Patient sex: M
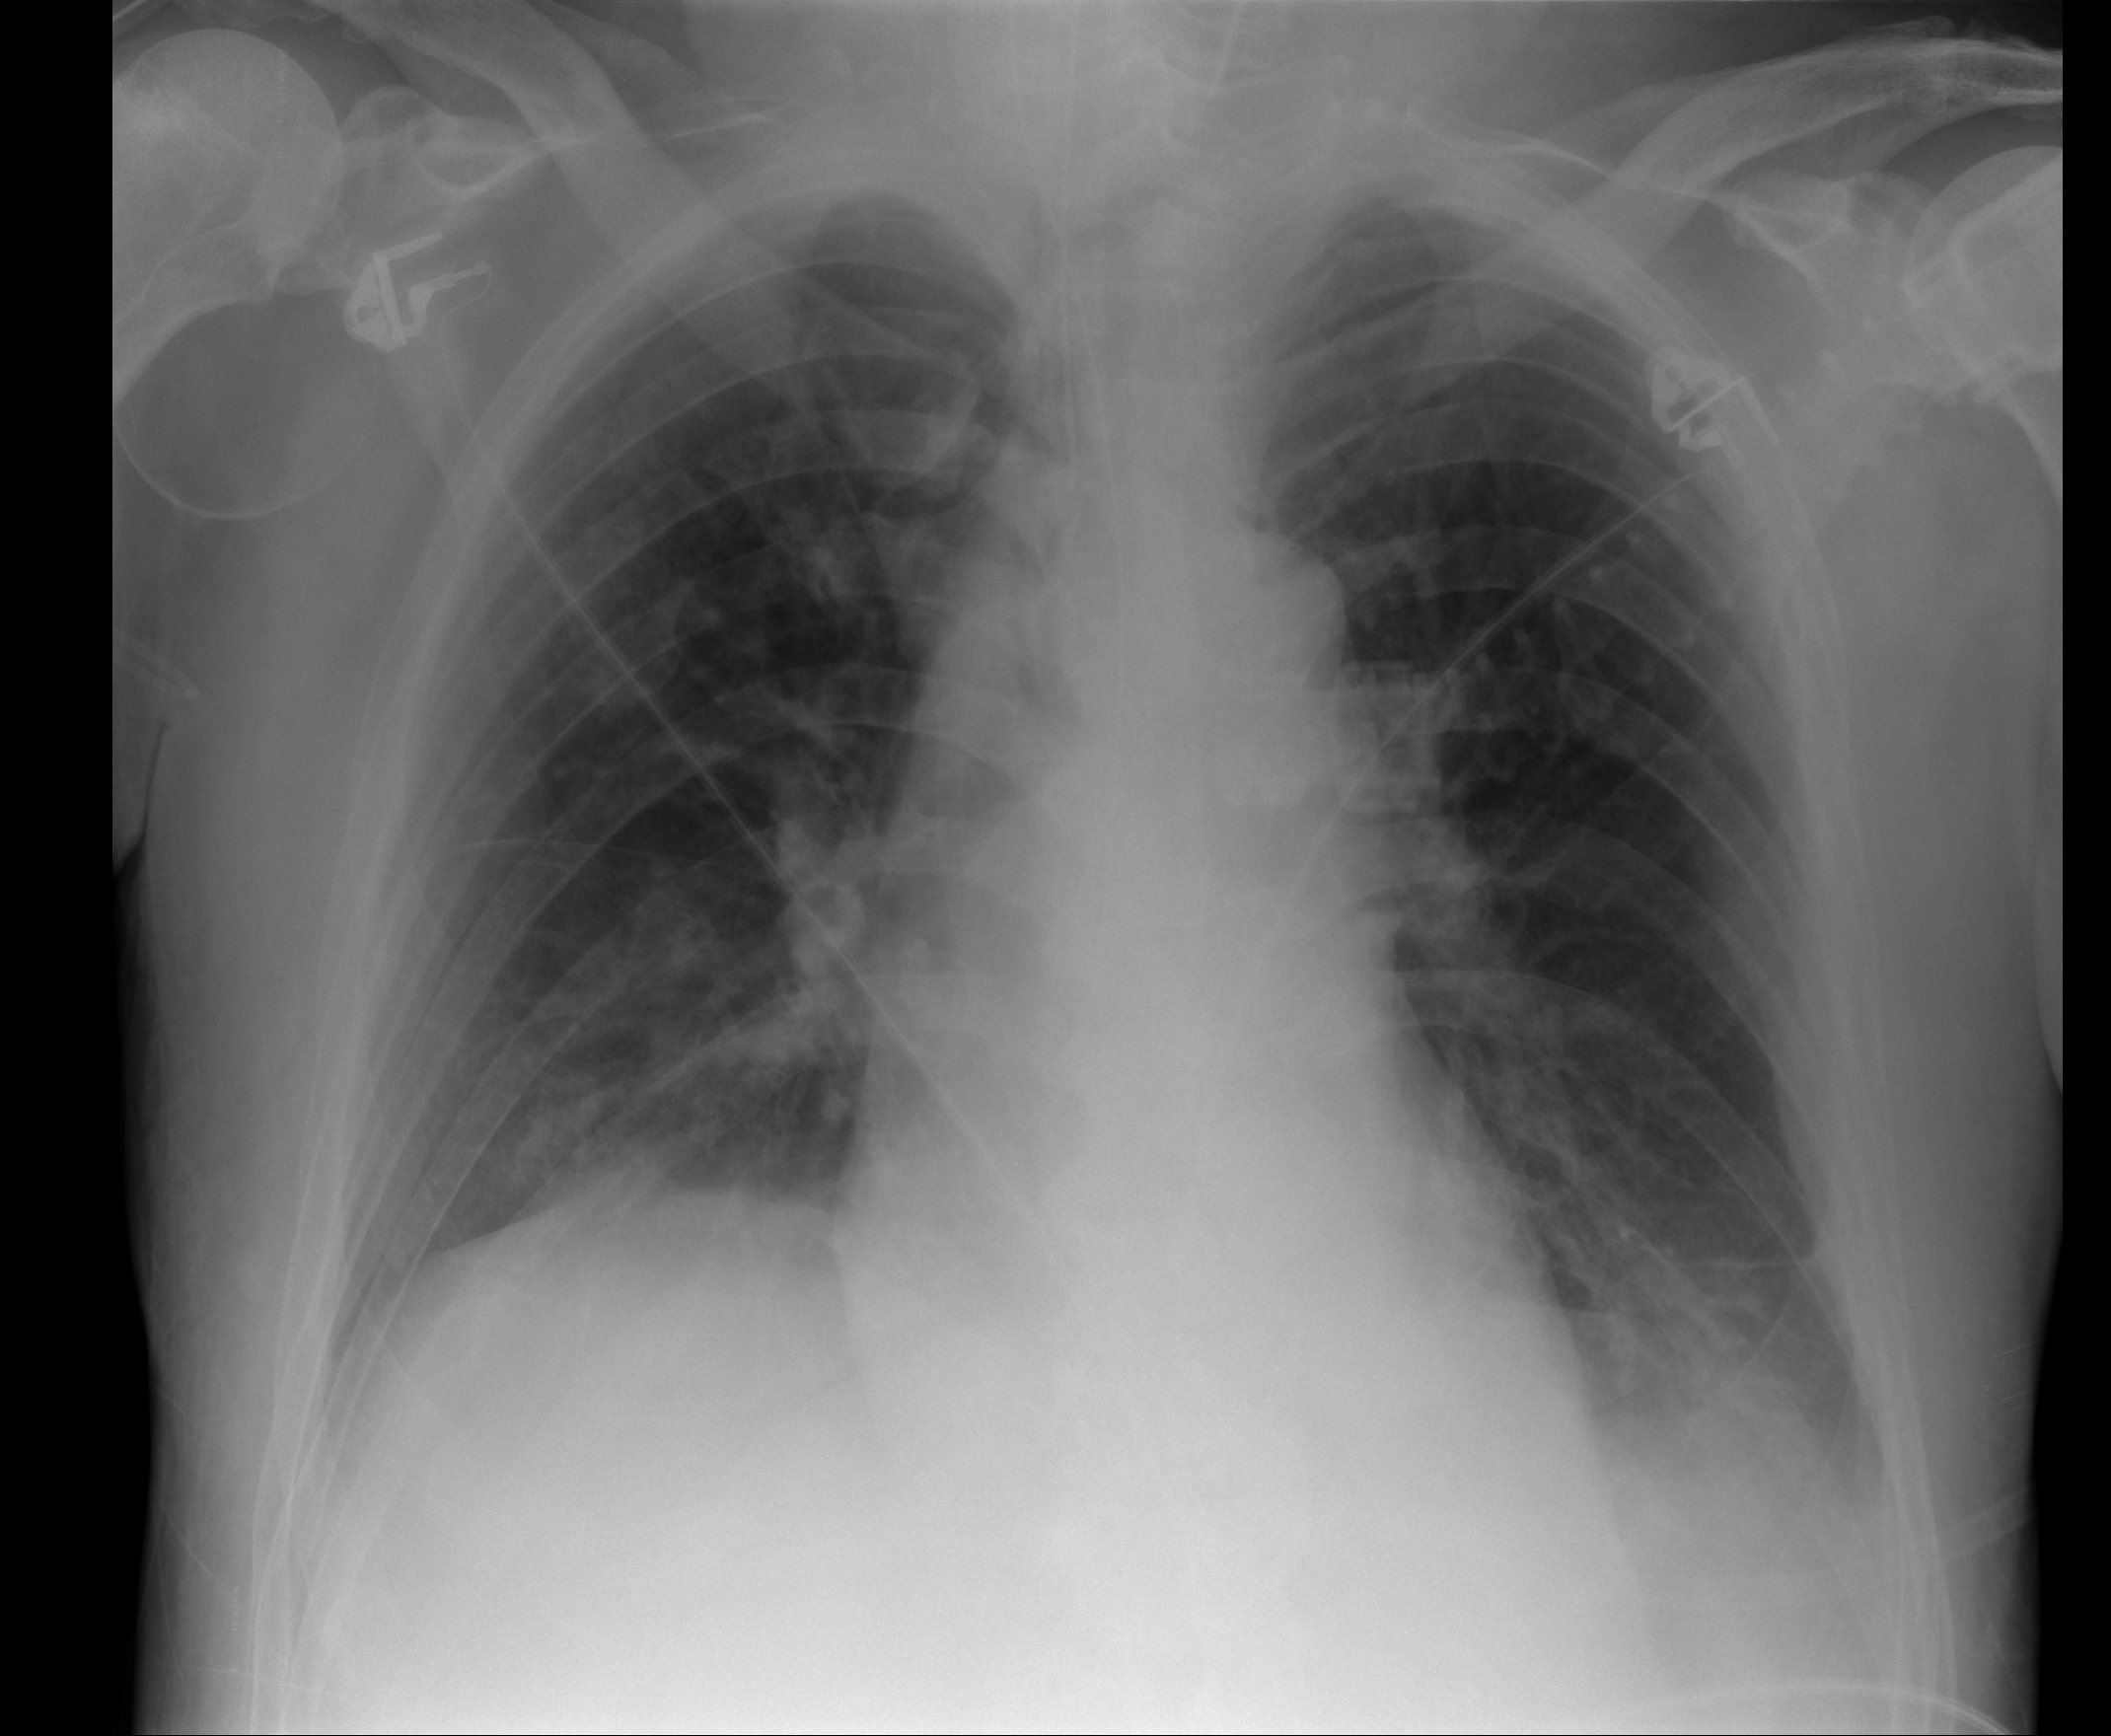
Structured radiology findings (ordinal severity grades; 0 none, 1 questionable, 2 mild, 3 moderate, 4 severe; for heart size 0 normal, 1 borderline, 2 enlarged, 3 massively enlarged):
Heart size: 0
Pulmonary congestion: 0
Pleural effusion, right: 0
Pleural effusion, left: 2
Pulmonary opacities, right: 0
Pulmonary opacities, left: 0
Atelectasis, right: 2
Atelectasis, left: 2